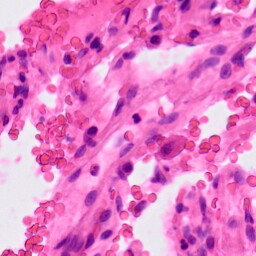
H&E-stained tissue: Lung